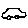
Label: car